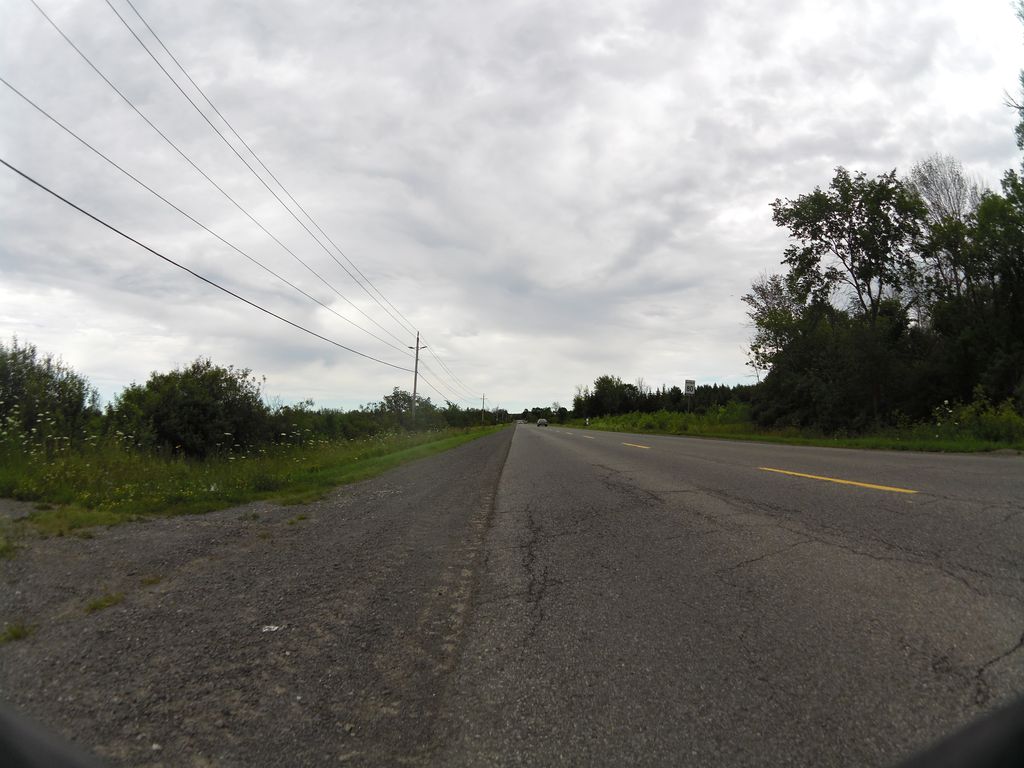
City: ottawa-gatineau